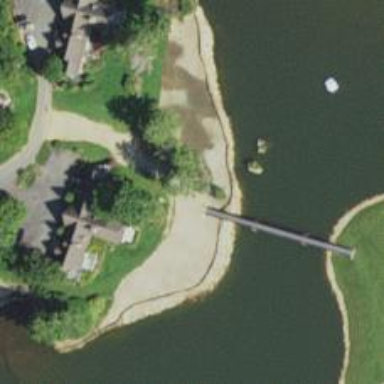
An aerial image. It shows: Path on bridge.